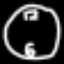
Label: clock